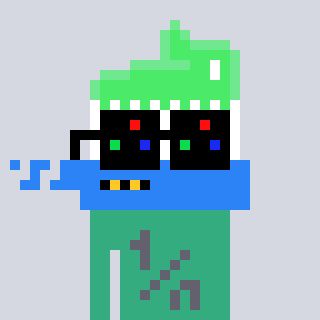
a pixel art character with square black sunglasses, a toothbrush-shaped head and a teal-colored body on a cool background